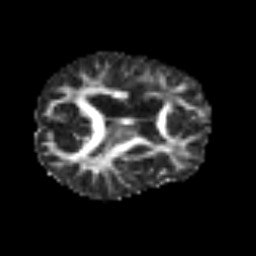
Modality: FA
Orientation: axial
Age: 39
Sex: male
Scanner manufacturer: siemens
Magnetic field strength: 3 T
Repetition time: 3.2 s
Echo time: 0.081 s